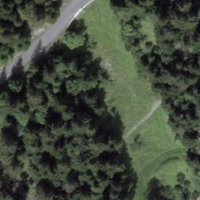
EUNIS habitat code: 31
Species observed at this site:
Globularia bisnagarica